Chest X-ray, AP view. Patient: 68 years old, sex M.
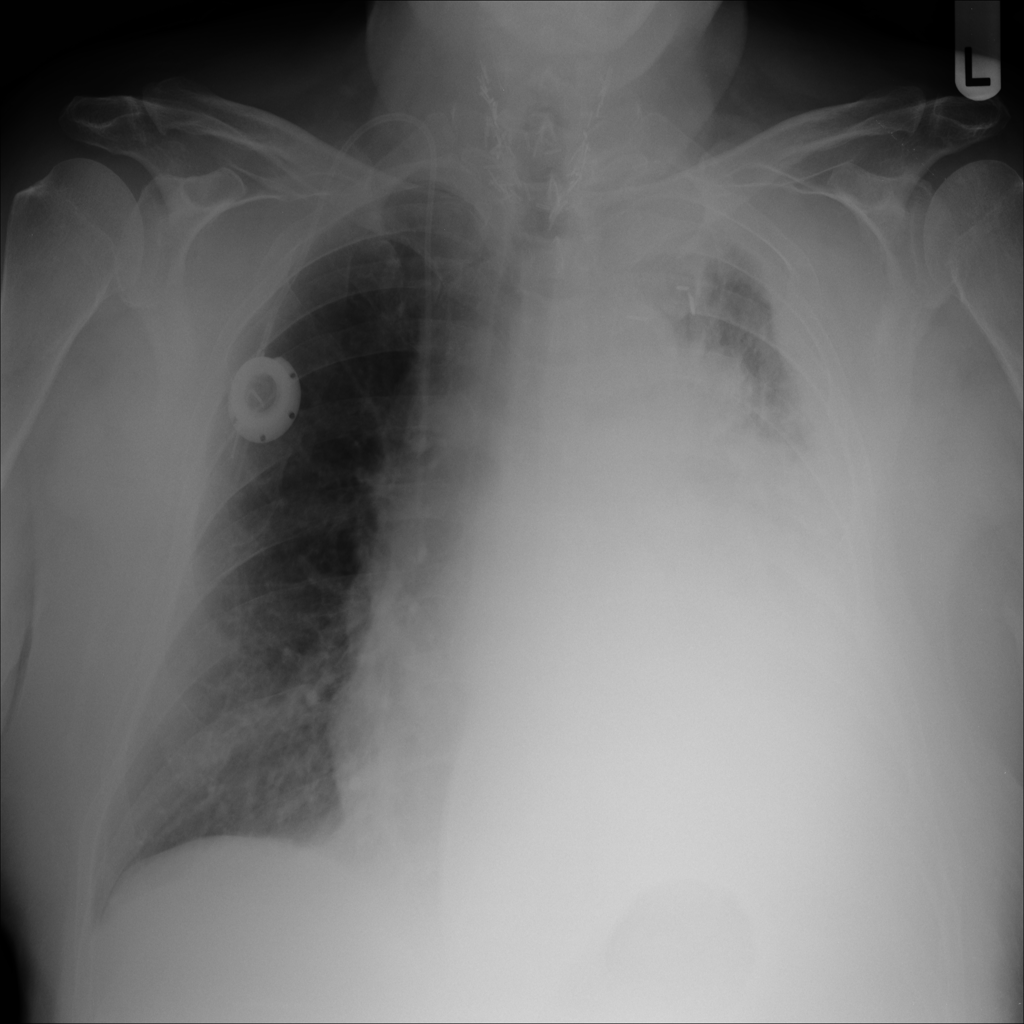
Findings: Consolidation, Pleural_Thickening